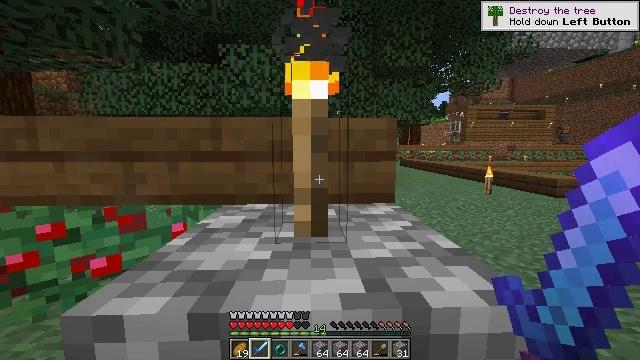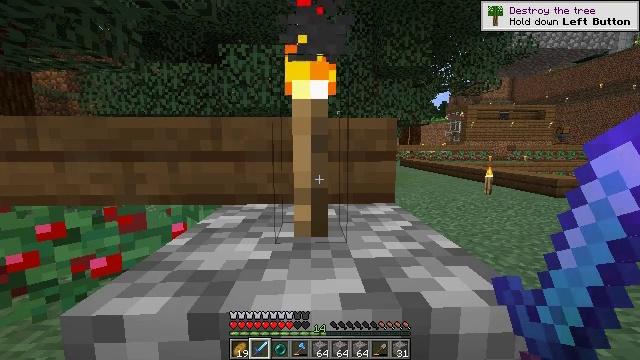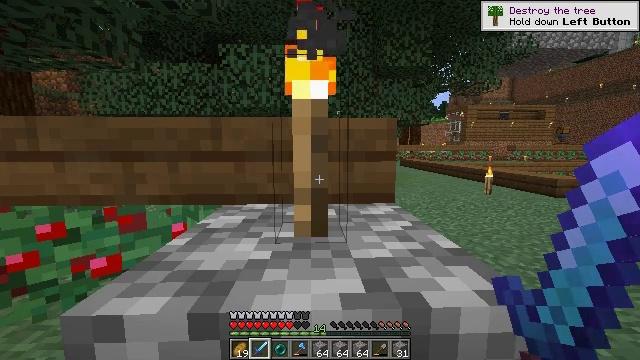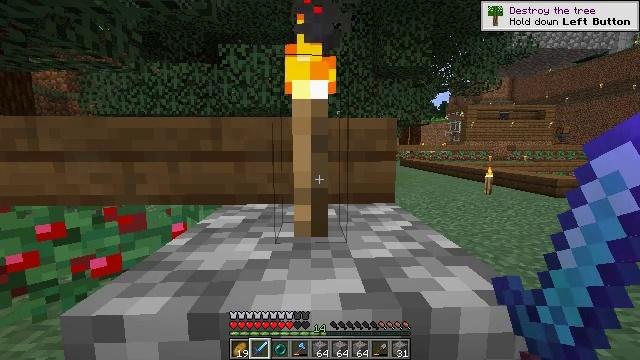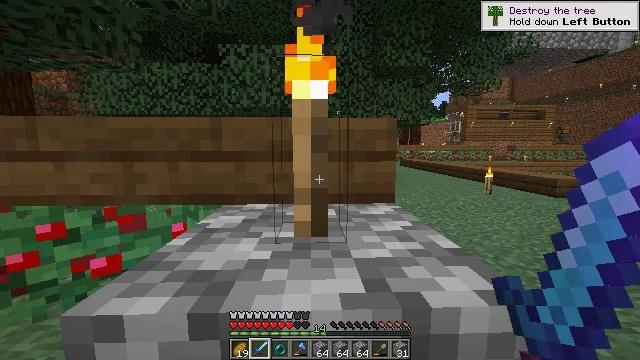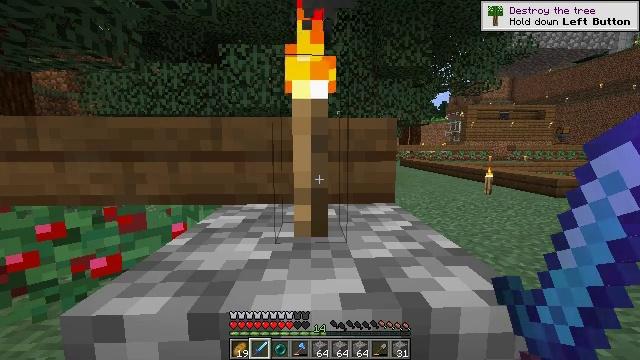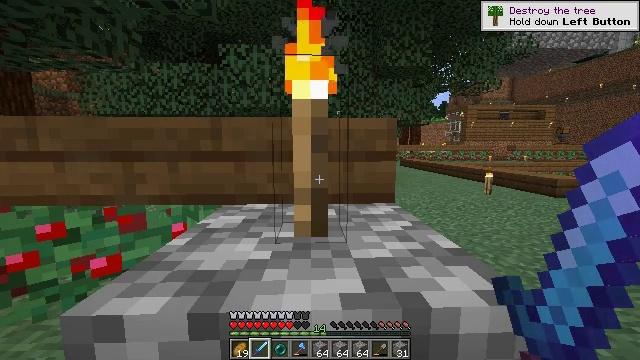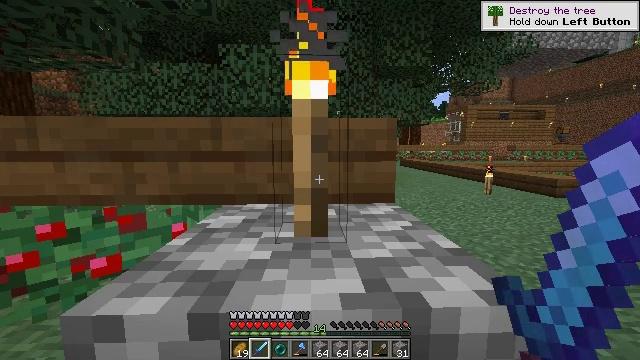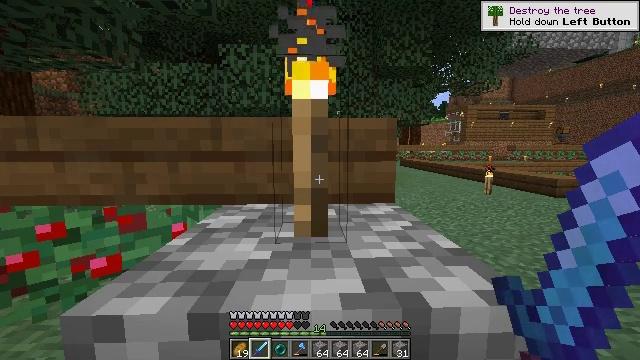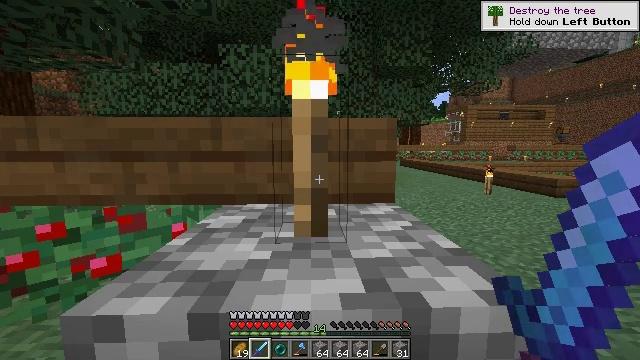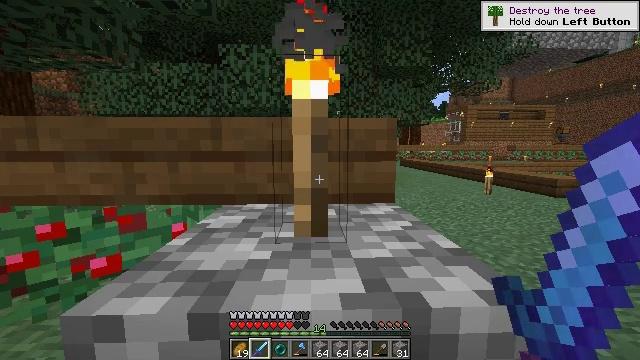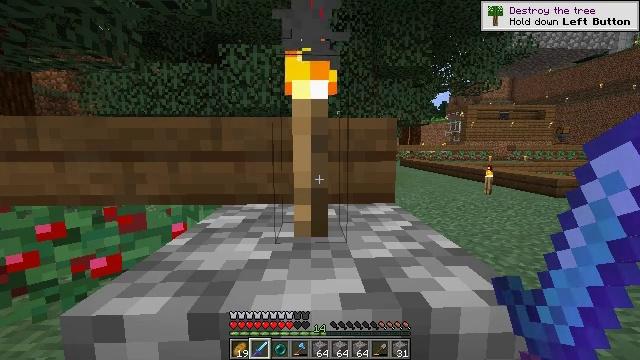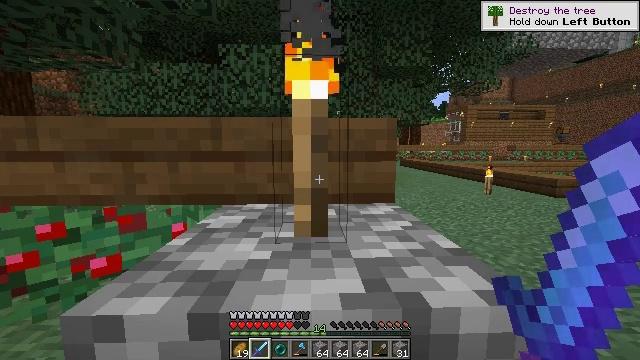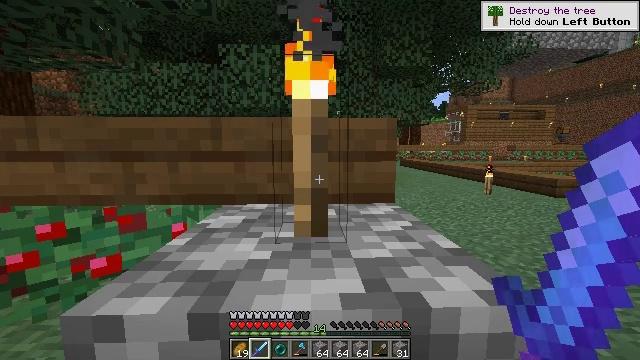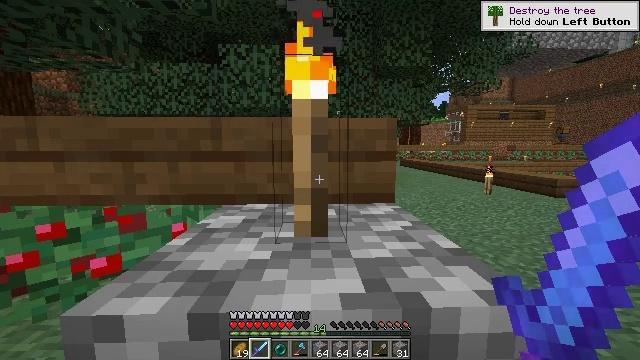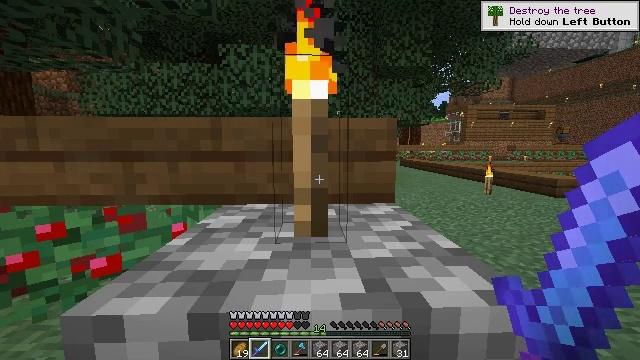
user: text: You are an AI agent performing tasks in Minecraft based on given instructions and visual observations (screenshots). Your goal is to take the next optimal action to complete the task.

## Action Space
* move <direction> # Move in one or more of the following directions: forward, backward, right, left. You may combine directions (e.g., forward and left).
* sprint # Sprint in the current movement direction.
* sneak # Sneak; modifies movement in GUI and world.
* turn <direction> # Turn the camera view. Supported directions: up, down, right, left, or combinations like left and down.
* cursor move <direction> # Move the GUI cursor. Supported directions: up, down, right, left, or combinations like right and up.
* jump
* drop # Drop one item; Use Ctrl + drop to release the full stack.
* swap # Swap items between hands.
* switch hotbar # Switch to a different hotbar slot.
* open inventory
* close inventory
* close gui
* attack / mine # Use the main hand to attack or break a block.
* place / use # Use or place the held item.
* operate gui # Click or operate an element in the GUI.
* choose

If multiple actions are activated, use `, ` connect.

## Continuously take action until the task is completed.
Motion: motion action
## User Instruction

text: Break the torch to collect it.
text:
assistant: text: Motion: no_op
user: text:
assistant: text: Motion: no_op
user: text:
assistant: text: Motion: no_op
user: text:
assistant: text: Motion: no_op
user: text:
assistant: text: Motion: no_op
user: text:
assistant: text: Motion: no_op
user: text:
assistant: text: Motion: no_op
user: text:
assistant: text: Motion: no_op
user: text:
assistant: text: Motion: no_op
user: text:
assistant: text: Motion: no_op
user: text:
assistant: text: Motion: no_op
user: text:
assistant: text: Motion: no_op
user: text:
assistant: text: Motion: no_op
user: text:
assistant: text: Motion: no_op
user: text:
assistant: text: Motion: no_op
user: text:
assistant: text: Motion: no_op
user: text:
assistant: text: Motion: no_op
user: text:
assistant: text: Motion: no_op
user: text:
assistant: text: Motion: no_op
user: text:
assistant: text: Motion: no_op
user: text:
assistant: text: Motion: no_op
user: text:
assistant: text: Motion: no_op
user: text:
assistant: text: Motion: no_op
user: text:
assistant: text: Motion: no_op
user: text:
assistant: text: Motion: no_op
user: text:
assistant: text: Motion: no_op
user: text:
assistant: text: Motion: no_op
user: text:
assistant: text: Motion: no_op
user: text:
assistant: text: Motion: no_op
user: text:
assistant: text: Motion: no_op